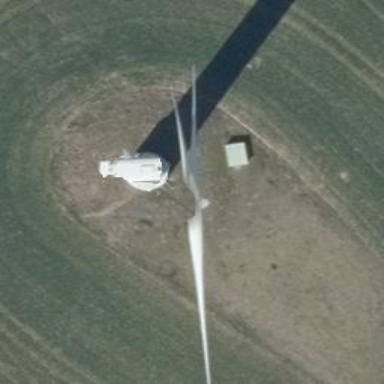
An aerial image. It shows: Wind generator in the form of horizontal axis wind turbine.